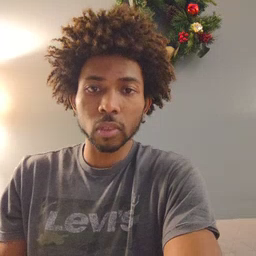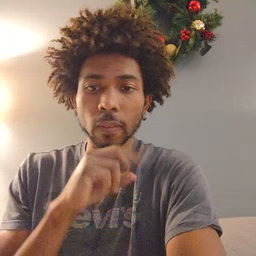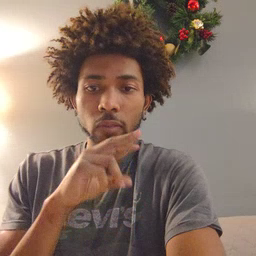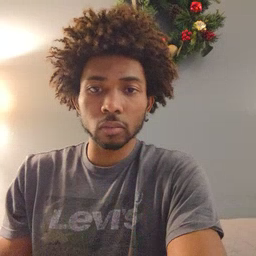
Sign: frog